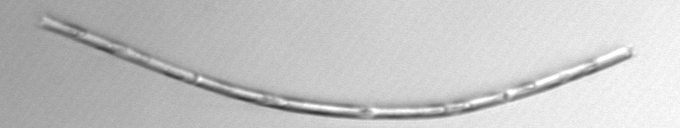
Label: Eucampia_morphytype1